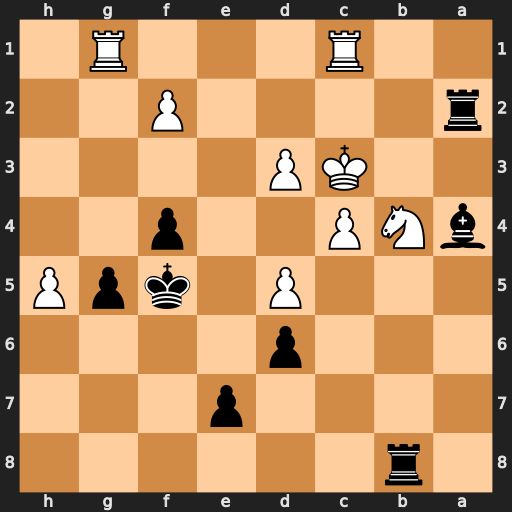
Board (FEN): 1r6/4p3/3p4/3P1kpP/bNP2p2/2KP4/r4P2/2R3R1
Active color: b
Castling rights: -
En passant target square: -
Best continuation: Ra3+ Kd4 Rxb4